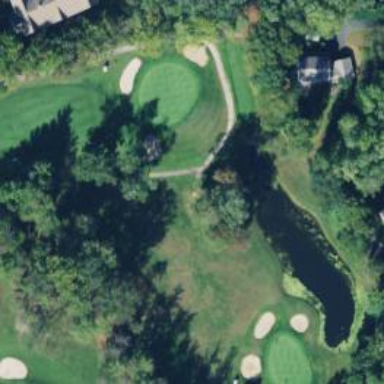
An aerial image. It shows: Path for both road and golf.